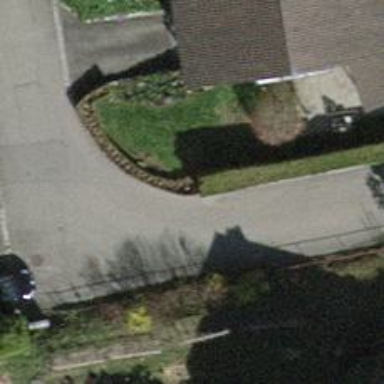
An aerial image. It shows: Hedge barrier.